Question: everyone. First time I've posted here. I looked for some sticky threads that might tell me some "HEY DO THIS BEFORE YOU POST FOR THE FIRST TIME" info, but I may have missed it. So, here's the question:
I'm working on building out a dataset for an analysis, and I'm trying to fill in some null rows. I don't know if it's the best way, but I think I need to LAG OVER PARTITION BY this dataset. Here's an example of the table:

My goal would be to have all of the values in the field filled with the most recent cell above it. So, rows 1-4 would all be filled with 2020-01-03. The end goal is to be able to label all the rows as valid or not. If the bid start occurred after the bid end, then it would not be valid. The dataset will need to do this with all customers and then with all bid_ids grouped under that customer.
I'd much prefer to use the code and an actual example, but I am not allowed to share that information, so I've tried to recreate the scenario as best as possible. Sorry if it's confusing.
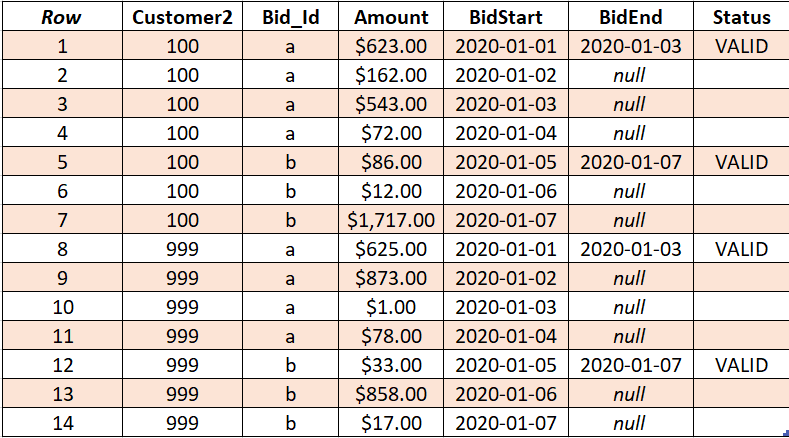
Answer: In standard SQL, you would use 'lag(ignore nulls)':
'''
select t.*,
lag(bidend ignore nulls) over (partition by customer2 order by row)
from t;
'''
Although standard SQL, not all databases support the 'ignore nulls' option on 'lag()'. That is why tagging your database is important.
Actually, it looks like you have one value per 'customer2'/'bid_id' pair. If that is true, you can use 'max()':
'''
select t.*,
max(bidend) over (partition by customer2, bid_id)
from t;
'''